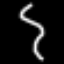
Label: squiggle